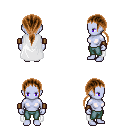
a pixel art fantasy rpg character, female body template, dark elf, purple skin, white cape, teal pants, brown ponytail hairstyle, leather bracers, four views (front, back, left, right), 2x2 character sprite sheet, small pixel art, hard edges, no anti-aliasing